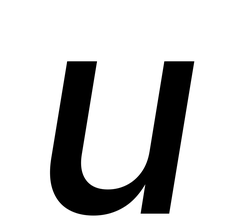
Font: Inter-Italic_Medium_Italic